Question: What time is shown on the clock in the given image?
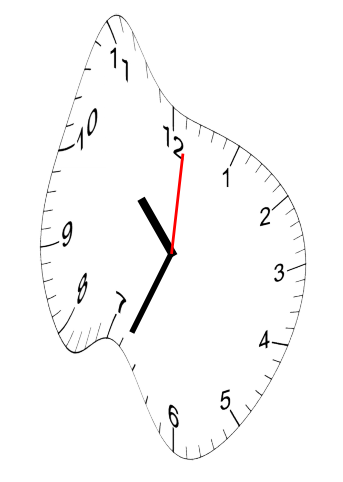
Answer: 10:34:01